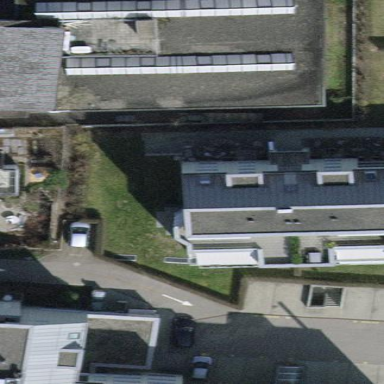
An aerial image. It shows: View of apartment building.